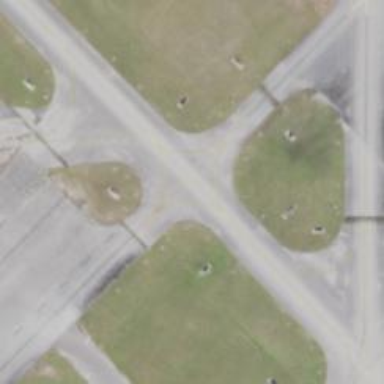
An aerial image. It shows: Image of taxiway at airport.